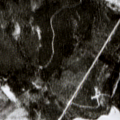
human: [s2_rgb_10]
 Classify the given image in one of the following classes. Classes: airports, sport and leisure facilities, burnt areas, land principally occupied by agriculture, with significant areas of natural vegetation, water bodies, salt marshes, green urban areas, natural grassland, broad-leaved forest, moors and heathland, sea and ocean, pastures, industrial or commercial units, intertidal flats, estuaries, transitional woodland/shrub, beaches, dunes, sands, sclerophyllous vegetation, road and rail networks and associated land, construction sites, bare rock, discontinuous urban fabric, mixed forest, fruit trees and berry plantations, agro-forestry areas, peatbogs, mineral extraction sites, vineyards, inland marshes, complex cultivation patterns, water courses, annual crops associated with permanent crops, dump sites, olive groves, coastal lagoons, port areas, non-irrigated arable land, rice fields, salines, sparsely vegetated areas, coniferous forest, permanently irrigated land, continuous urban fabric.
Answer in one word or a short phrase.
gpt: coniferous forest, mixed forest, transitional woodland/shrub, water bodies